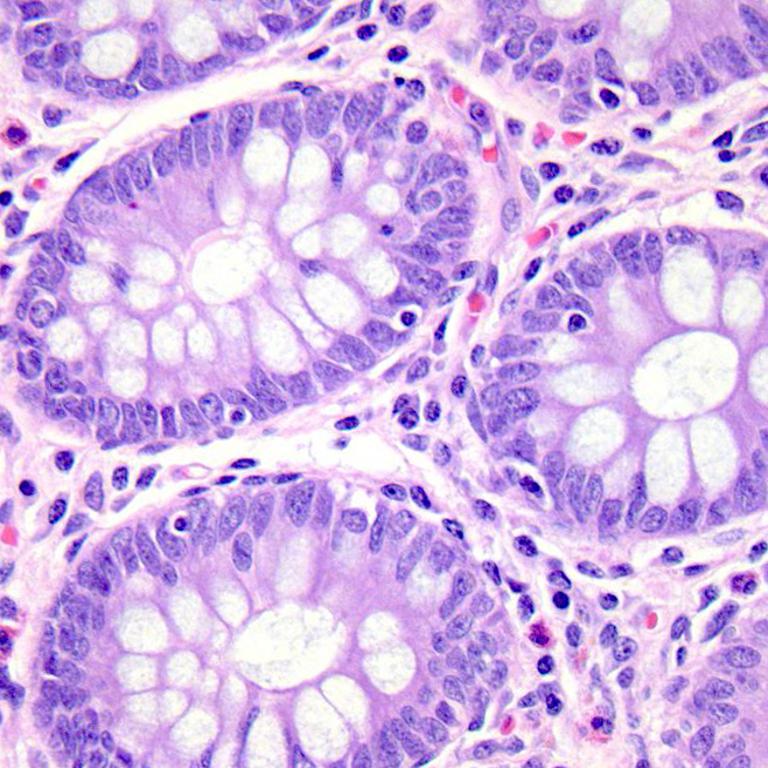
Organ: colon
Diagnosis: benign